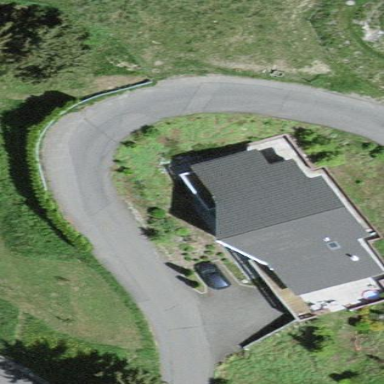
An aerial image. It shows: Simple house.